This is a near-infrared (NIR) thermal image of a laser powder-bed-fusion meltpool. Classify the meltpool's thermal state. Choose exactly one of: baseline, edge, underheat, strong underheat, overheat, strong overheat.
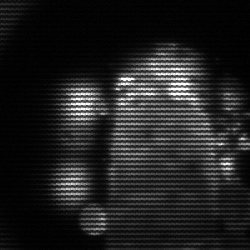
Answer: strong underheat